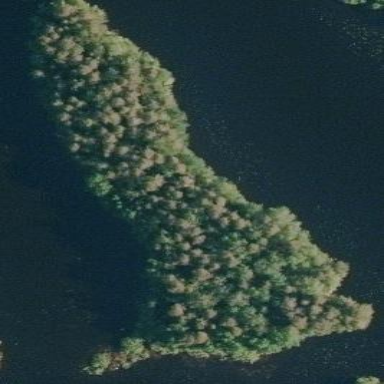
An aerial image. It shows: Island.